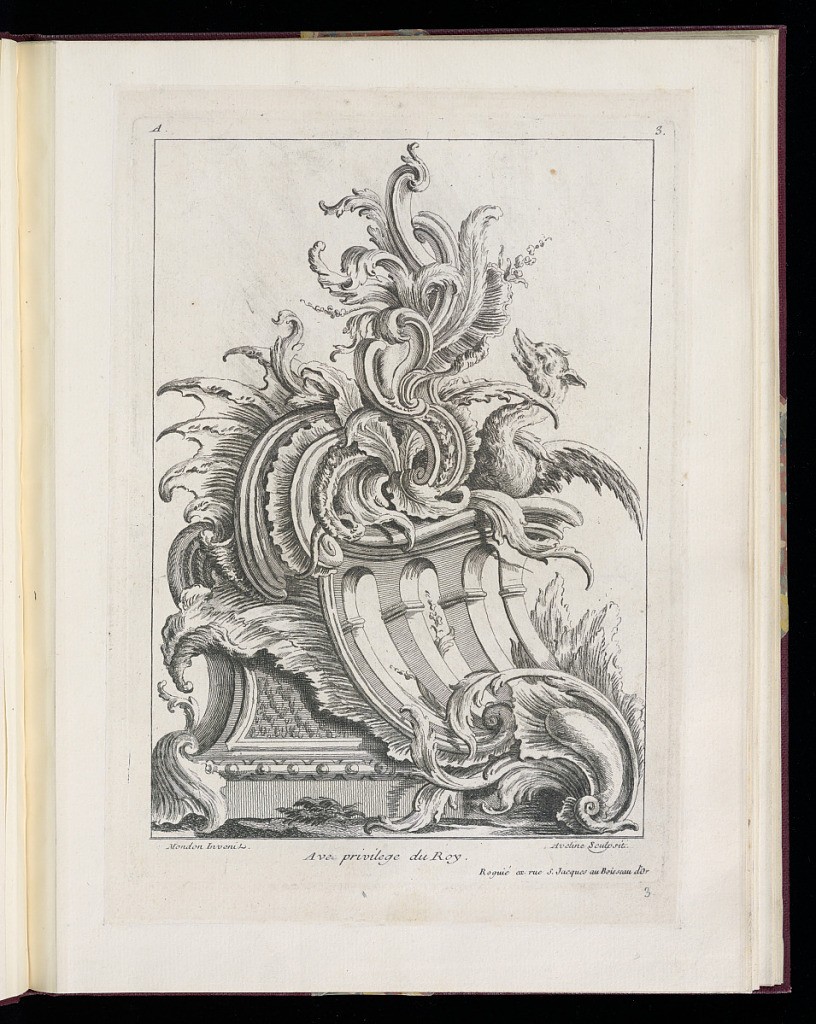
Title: Rocaille Ornament Design
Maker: François-Thomas Mondon, French, 1709 – 1755
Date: after 1736
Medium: Etching on laid paper
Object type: Print
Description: A print from a series of seven designs for rococo ornament, cartouches and vignettes of figures and rocaille motifs. A fantastical architectural structure featuring columns, acanthus leaves, c-scrolls, scrolling foliage, feathers, shell, and rocaille motifs with a phoenix. The plate is signed with an address.